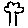
Label: tree